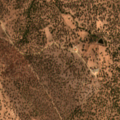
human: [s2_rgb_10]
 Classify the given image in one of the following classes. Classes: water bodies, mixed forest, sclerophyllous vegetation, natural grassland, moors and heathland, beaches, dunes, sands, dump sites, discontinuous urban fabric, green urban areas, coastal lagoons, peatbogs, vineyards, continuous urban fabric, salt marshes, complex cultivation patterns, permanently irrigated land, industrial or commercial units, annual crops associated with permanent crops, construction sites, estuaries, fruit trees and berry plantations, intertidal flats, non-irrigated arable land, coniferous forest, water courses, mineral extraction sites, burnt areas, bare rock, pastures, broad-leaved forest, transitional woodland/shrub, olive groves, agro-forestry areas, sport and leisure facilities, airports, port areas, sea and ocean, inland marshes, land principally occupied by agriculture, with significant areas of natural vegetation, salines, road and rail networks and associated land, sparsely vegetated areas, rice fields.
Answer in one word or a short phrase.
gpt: agro-forestry areas